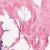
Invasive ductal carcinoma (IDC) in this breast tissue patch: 0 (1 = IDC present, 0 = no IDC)